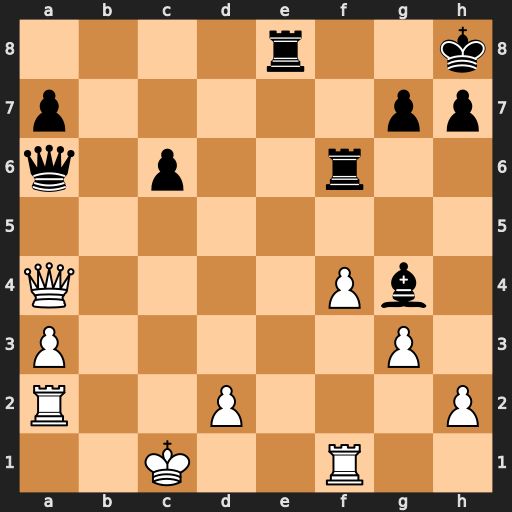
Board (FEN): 4r2k/p5pp/q1p2r2/8/Q4Pb1/P5P1/R2P3P/2K2R2
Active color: w
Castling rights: -
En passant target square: -
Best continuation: Qxa6